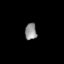
Tissue: skin
Cell type: Others
Senescence score: 0.7208
Nuclear area (px): 194
Mean DAPI intensity: 141.247